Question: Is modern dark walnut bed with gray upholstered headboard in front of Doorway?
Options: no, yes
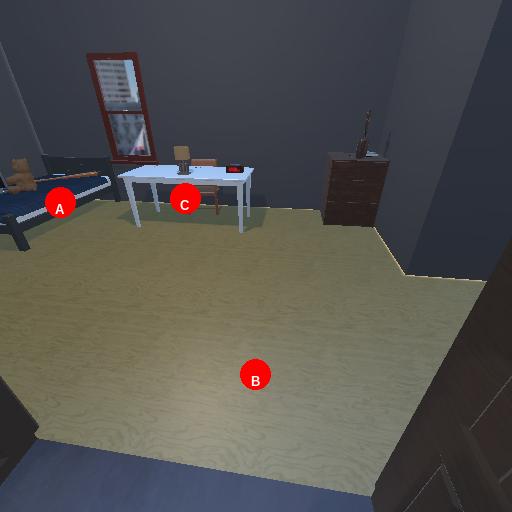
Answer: no